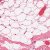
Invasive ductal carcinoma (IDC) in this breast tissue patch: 0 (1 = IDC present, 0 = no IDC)